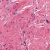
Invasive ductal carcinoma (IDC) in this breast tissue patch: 0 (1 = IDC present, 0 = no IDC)